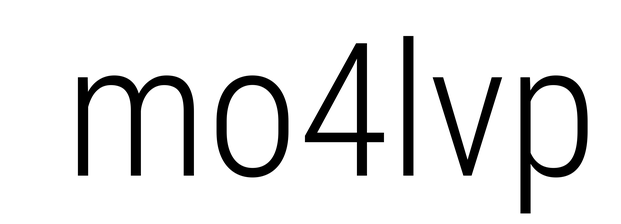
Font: Roboto_Condensed_Light